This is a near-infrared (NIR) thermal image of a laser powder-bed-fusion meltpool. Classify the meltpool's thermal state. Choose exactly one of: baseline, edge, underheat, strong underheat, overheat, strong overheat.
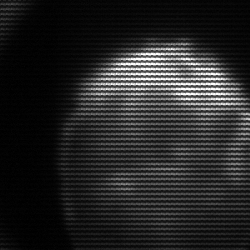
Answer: edge